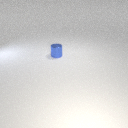
small blue metal cylinder